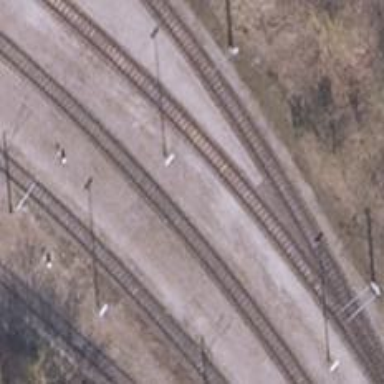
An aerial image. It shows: Railway yard in service.